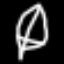
Label: leaf